Question: We linked our application with a manifest with requireAdministrator option in c++. This is because the application modifies HKLM registry entries. When we execute the application, Windows displays the following message. Is it possible to make this window do not appear for our application without changing the UAC setting of Windows?

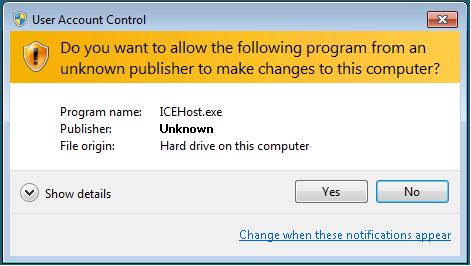
Answer: The basic answer is no. UAC is designed to prompt you for just this purpose. If you could bypass the UAC for your good application, the same could be true for the bad applications that are out there. Because you are writing to the registry at HKLM, you have to elevate your access.
You could move the dialog around a bit if you want. For example, you could create an application icon that would immediately prompt the user with the UAC when they started the application but that isn't a great idea since the point of UAC is to run without permissions until they are needed.
Here is a link to more information about the UAC and how to work with it:
<URL>